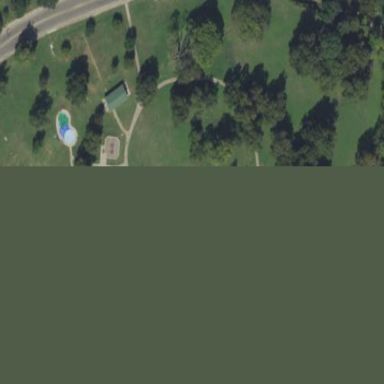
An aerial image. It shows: Park.